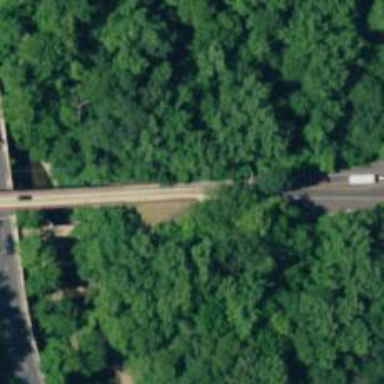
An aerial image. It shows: Bridge over cycleway with excellent trail visibility.